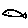
Label: fish